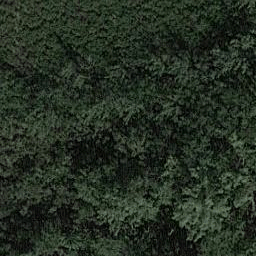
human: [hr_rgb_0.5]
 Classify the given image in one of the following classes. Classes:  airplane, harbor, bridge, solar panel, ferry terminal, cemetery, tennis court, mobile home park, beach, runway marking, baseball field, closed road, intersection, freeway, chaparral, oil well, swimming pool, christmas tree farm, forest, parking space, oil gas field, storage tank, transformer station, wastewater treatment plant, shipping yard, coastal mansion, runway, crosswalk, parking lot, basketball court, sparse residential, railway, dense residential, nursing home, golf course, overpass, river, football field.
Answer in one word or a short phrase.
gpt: forest